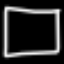
Label: square